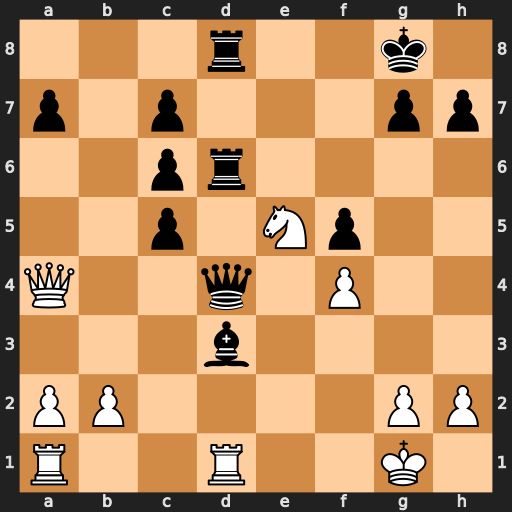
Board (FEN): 3r2k1/p1p3pp/2pr4/2p1Np2/Q2q1P2/3b4/PP4PP/R2R2K1
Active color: w
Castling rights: -
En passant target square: -
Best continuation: Qxd4 Rxd4 Nxc6